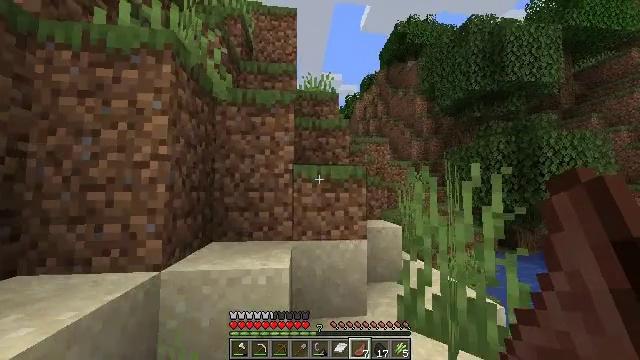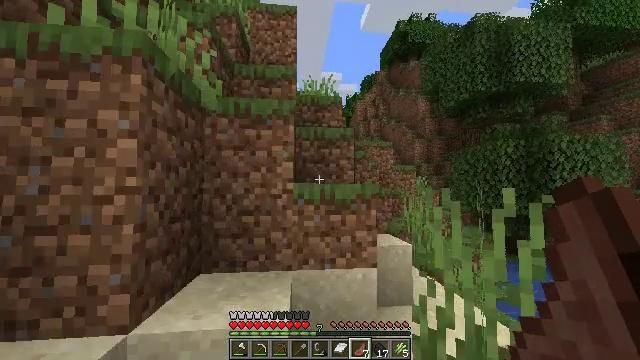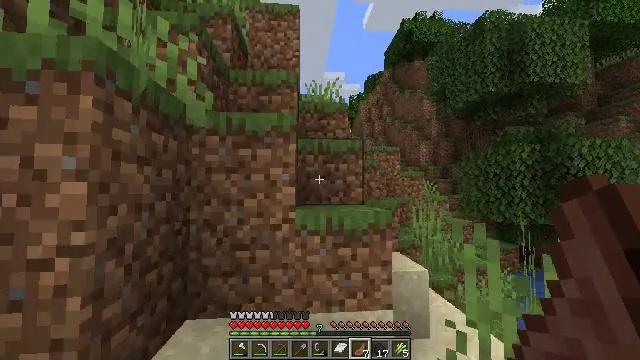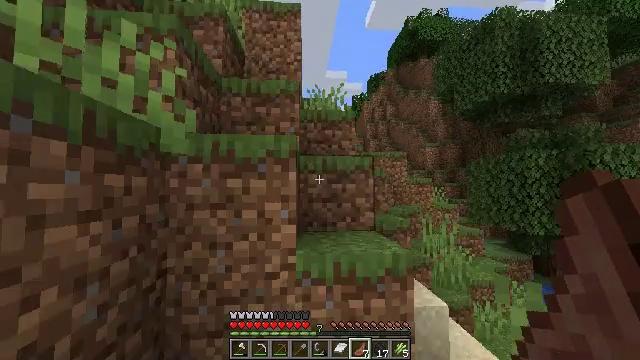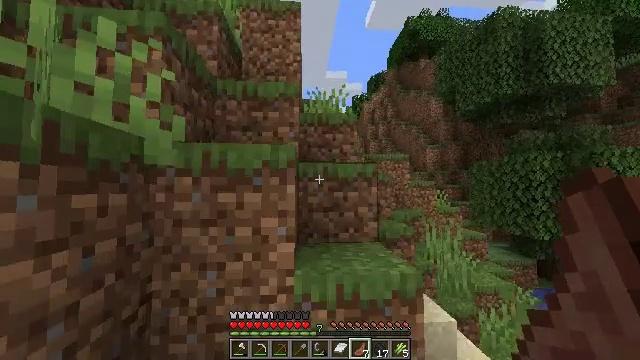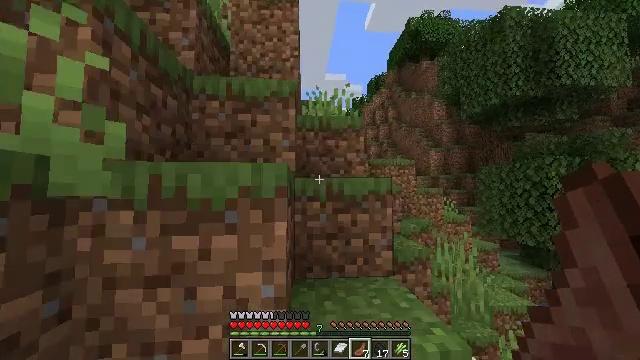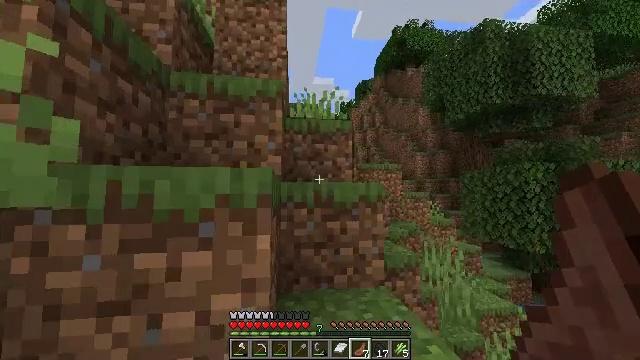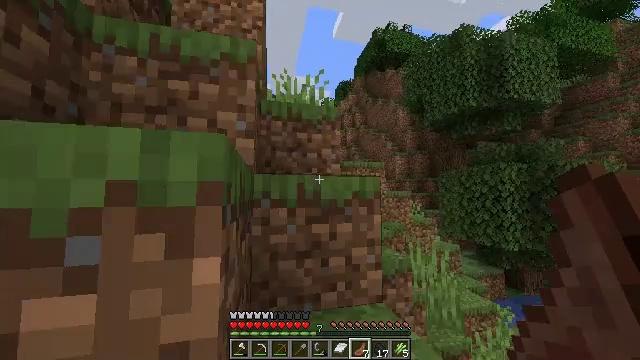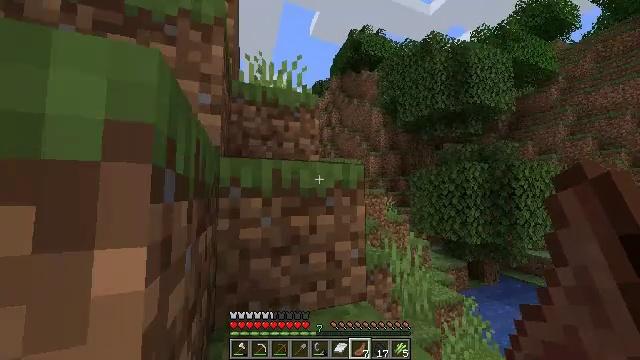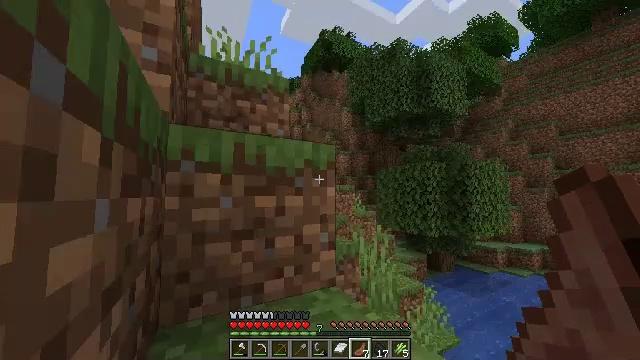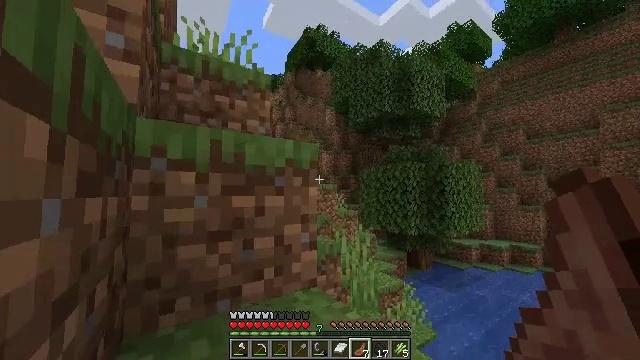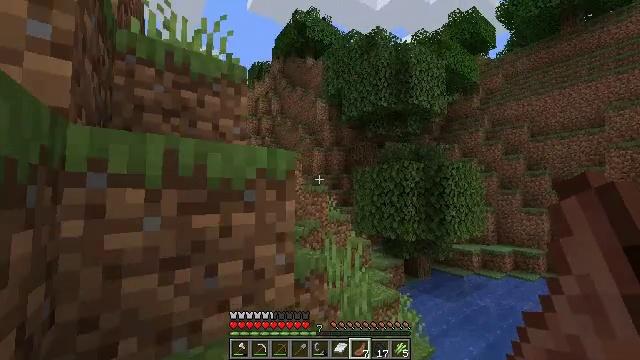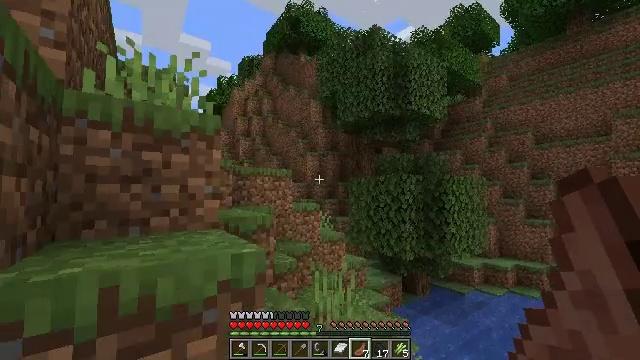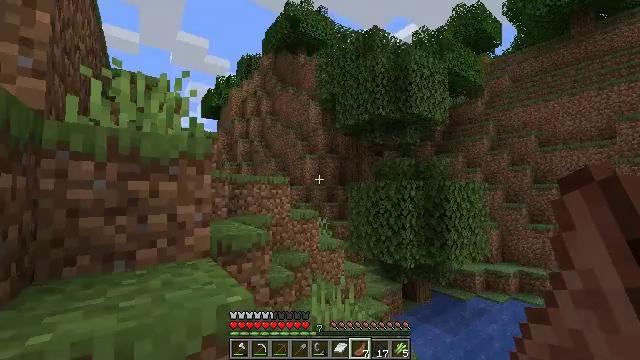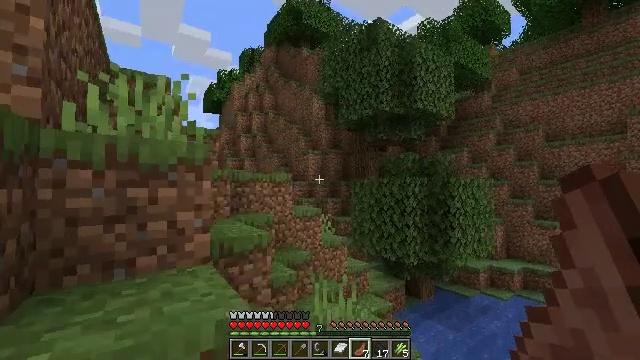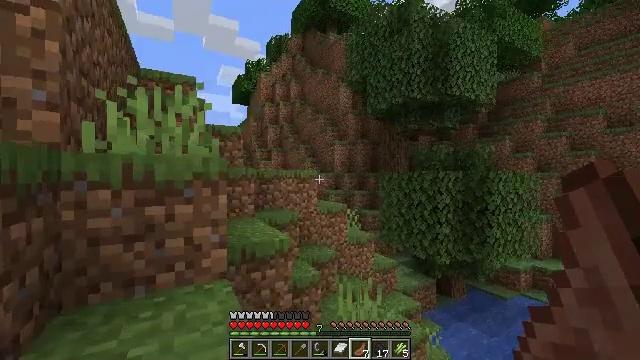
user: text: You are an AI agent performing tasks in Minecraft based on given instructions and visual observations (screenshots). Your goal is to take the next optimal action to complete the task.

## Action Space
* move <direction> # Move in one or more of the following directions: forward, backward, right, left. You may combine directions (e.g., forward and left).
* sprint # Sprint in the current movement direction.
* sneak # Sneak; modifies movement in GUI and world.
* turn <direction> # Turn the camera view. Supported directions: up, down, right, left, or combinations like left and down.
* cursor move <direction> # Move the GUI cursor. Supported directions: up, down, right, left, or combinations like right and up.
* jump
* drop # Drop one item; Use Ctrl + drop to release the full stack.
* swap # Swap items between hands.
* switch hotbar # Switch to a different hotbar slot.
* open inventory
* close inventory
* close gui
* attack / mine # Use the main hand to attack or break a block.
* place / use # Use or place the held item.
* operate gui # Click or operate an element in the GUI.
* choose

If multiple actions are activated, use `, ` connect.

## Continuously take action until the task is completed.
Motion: motion action
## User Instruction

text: Collect netherrack in the Nether.
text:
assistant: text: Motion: move forward, sprint, jump
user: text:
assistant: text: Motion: move forward, sprint, jump
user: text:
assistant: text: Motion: move forward, sprint, jump
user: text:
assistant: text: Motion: move forward, sprint, jump
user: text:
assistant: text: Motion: move forward, sprint, jump
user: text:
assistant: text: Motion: move forward, sprint, turn right, jump
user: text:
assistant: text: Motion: move forward, sprint, turn right, jump
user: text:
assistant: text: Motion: move forward, sprint, turn right, jump
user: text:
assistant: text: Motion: move forward, sprint, turn right, jump
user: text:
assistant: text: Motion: move forward, sprint, turn right, jump
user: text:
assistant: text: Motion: move forward, sprint, turn right, jump
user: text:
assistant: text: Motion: move forward, sprint, turn right, jump
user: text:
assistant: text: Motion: move forward, sprint, jump
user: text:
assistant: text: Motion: move forward, sprint, turn down, jump
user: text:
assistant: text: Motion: move forward, sprint, turn left and down, jump
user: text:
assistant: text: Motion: move forward, sprint, turn left and down, jump
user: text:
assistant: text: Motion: move forward, sprint, turn left and down, jump
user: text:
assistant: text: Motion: move forward, sprint, turn left, jump
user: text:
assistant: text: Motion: move forward, sprint, turn left, jump
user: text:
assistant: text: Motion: move forward, sprint, turn left, jump
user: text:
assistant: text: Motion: move forward, sprint, turn left, jump
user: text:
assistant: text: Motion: move forward, sprint, jump
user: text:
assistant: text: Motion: move forward, sprint, jump
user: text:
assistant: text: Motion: move forward, sprint, jump
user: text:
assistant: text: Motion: move forward, sprint, jump
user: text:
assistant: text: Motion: move forward, sprint, turn left, jump
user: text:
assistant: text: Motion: move forward, sprint, turn down, jump
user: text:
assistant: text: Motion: move forward, sprint, turn down, jump
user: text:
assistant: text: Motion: move forward, sprint, turn down, jump
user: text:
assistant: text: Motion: move forward, sprint, jump